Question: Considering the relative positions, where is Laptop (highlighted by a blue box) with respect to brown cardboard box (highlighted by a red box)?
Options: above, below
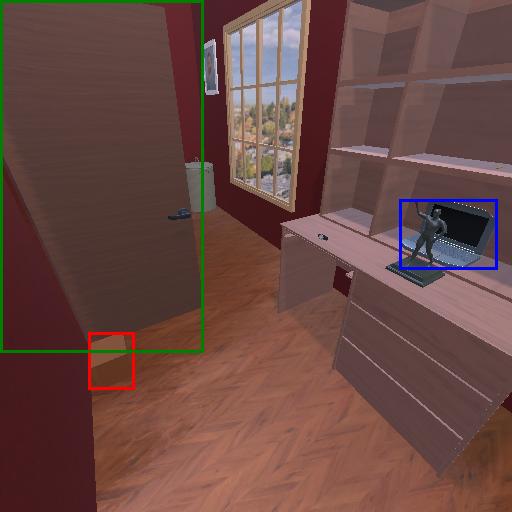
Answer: above